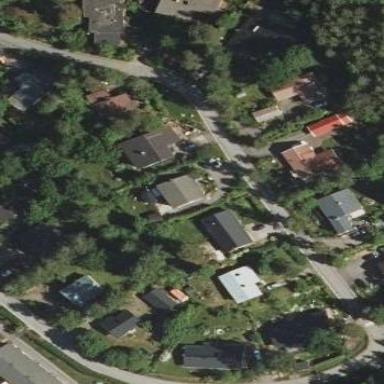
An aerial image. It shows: Residential area.